Interaction volume radius: 5 \u00c5
Interaction volume height: 20 \u00c5
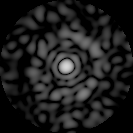
Disorder parameter: 0.8712